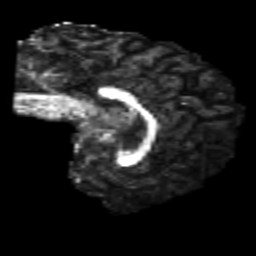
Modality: FA
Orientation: sagittal
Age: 20
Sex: male
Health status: healthy
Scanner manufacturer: philips
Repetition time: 7.385 s
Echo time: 0.08599 s